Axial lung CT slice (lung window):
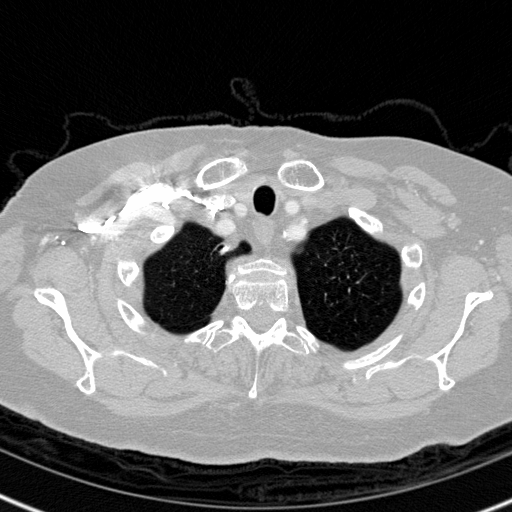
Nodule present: no